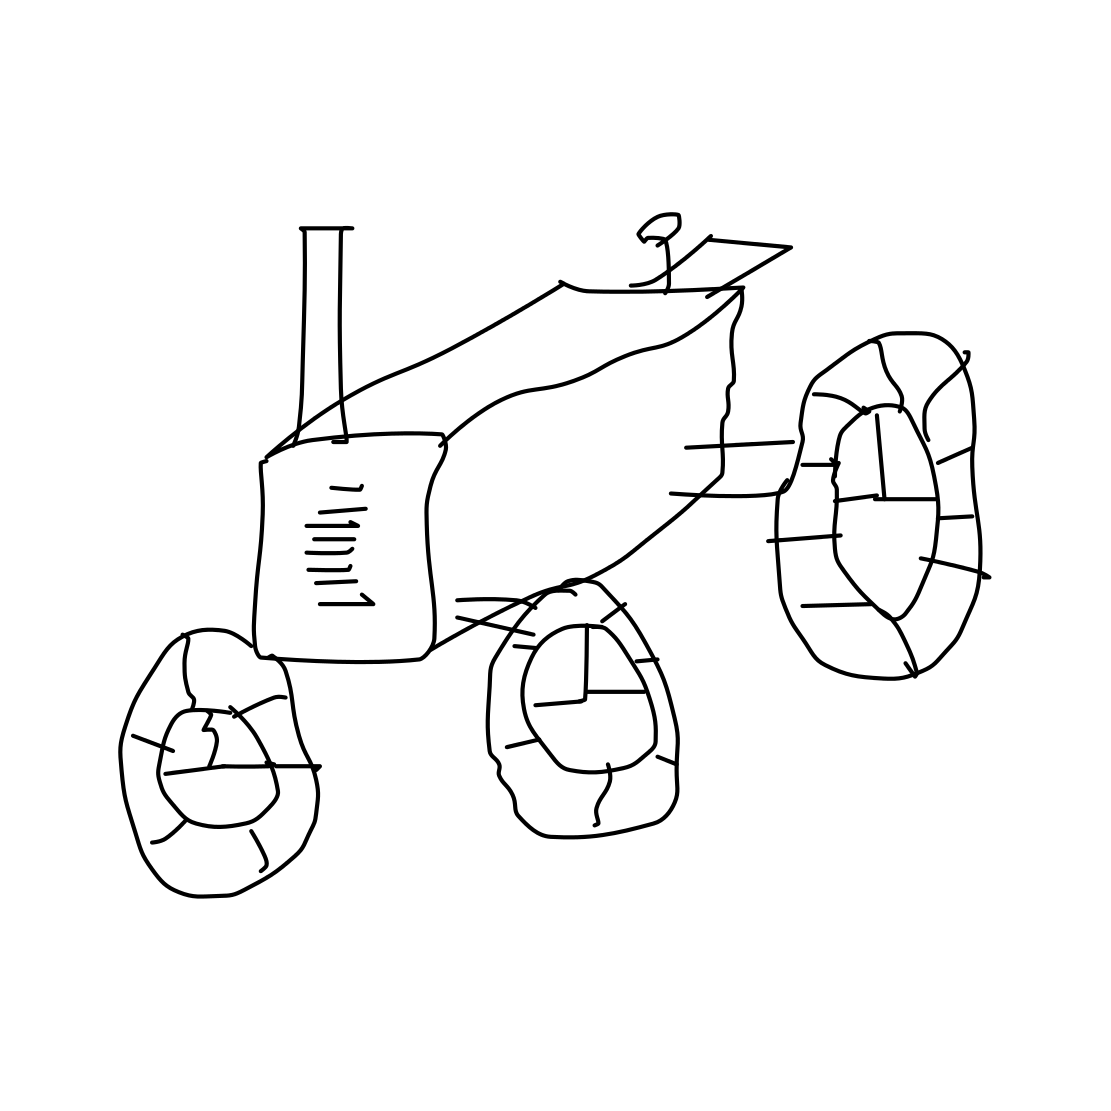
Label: tractor